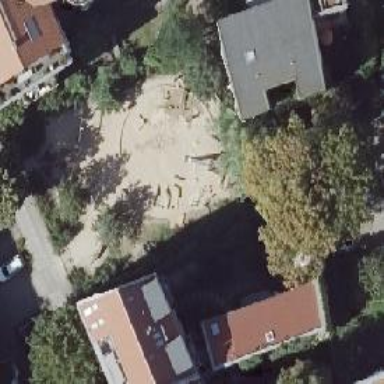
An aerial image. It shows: Sandpit playground.